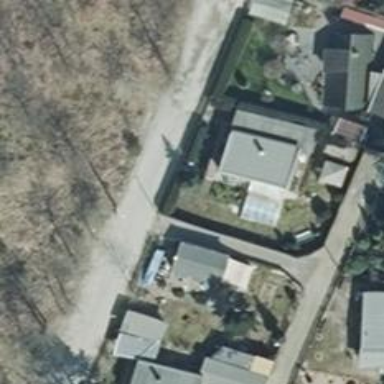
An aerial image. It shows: Asphalt road in residential area.